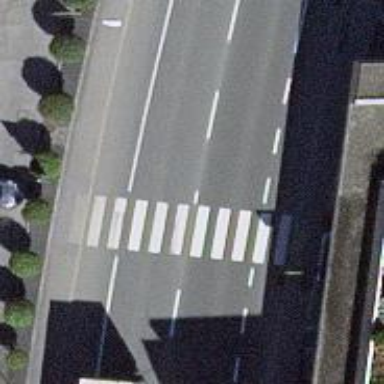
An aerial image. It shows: Uncontrolled zebra crossing with white markings on the road.